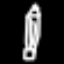
Label: pencil